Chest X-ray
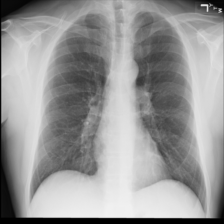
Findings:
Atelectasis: negative
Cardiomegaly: negative
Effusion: negative
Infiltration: negative
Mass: negative
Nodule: negative
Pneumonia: negative
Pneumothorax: negative
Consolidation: negative
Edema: negative
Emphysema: negative
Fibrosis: negative
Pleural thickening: negative
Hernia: negative